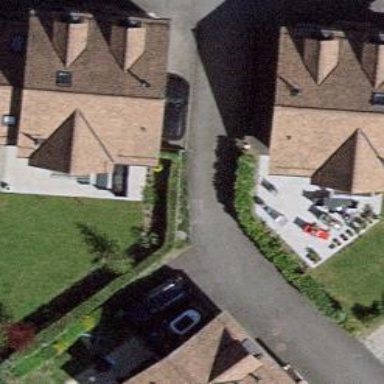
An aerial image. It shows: Alley classified as service road.